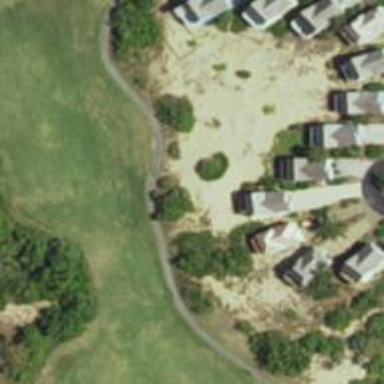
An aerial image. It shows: Golf fairway covered with lush grass.